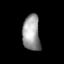
Tissue: lung
Cell type: B cells
Senescence score: 0.2362
Nuclear area (px): 615
Mean DAPI intensity: 155.771